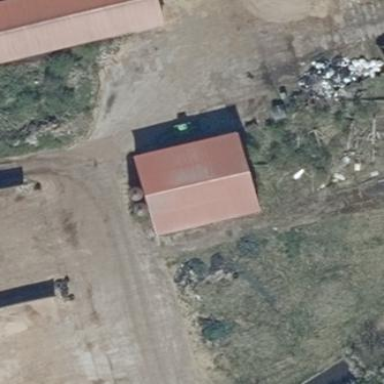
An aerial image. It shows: Farm auxiliary building with gabled roof.